Question: >
<URL>
As the owner of the page being liked, is there anyway to control the url that shows up on the wall of people who like my page?

See the above image? Like a blog post on this page: www.sunlitehardware.com.au and you will note that the "thrifty link" logo, found in the bottom right hand corner of the website, is displayed (as shown in the picture above). I want to change that to a sunlite hardware logo.
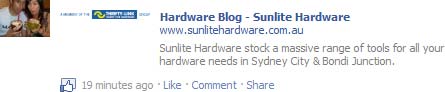
Answer: You can use the meta tag to tell which image to show on your post to your wall:
'''
<meta property="og:image" content="(your image link)"/>
'''
Related Articles:
<URL>
<URL>